Field crop: tomato
Growth stage: 1
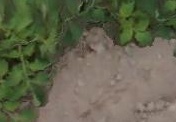
Species: tomato